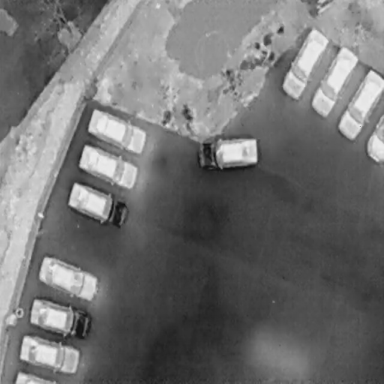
There are 12 Cars in the infrared image.